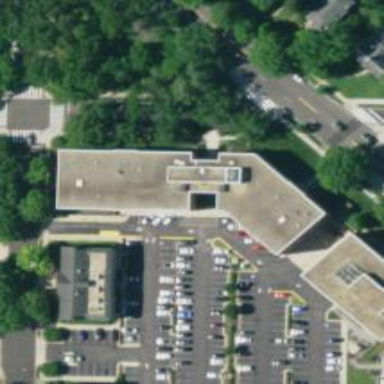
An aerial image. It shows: Healthcare clinic is depicted in the image.